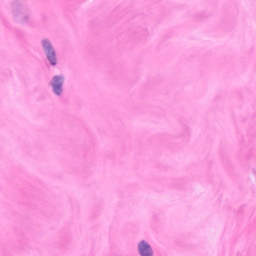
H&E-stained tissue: Breast